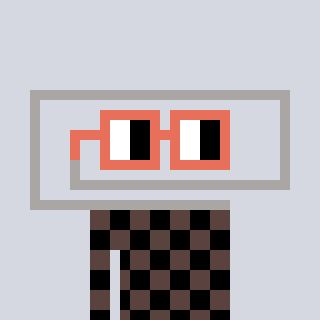
a pixel art character with square orange glasses, a paperclip-shaped head and a darkbrown-colored body on a cool background